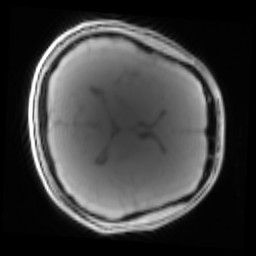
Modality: PDw
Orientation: axial
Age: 22
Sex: male
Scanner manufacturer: siemens
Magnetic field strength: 3 T
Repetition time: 0.25 s
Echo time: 0.00103 s